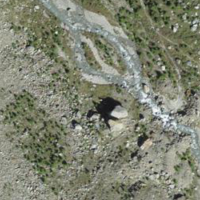
EUNIS habitat code: 48
Species observed at this site:
Phoenicurus ochruros